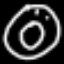
Label: donut